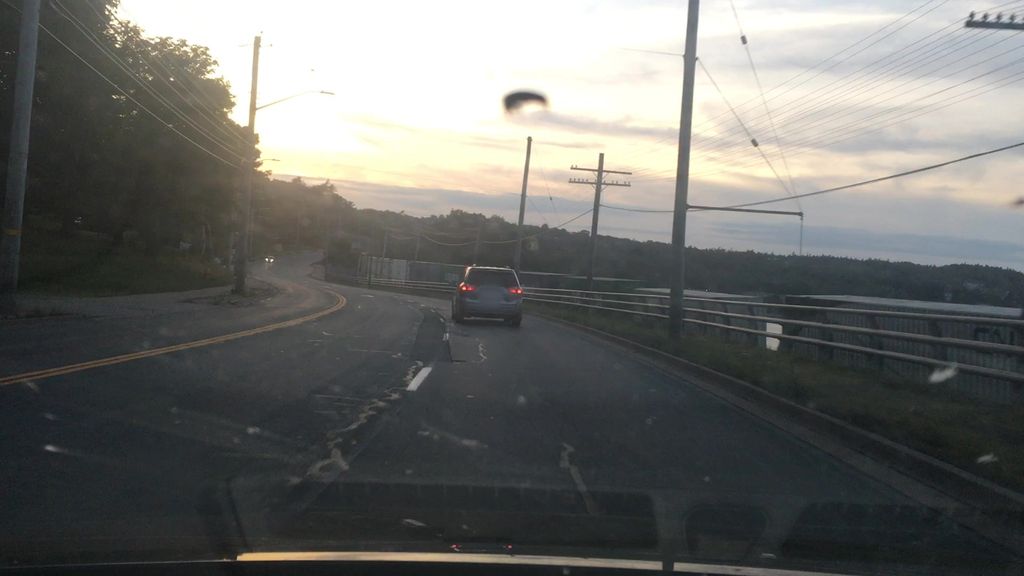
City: halifax